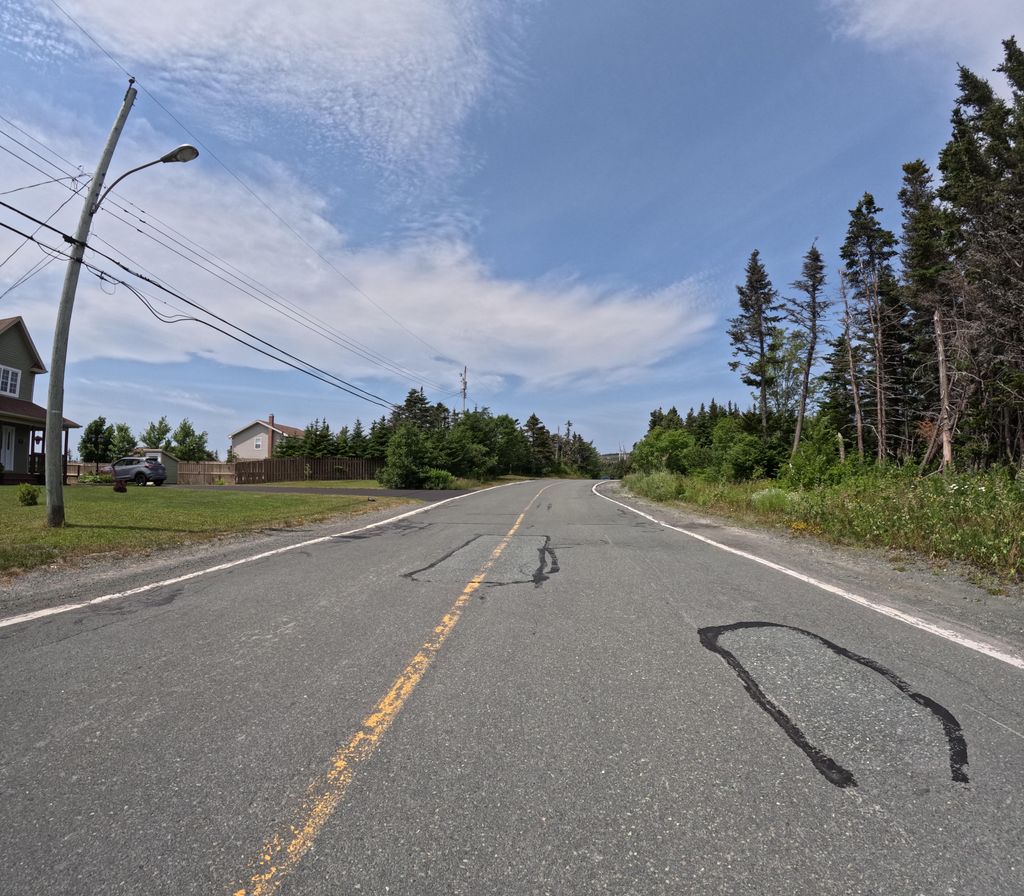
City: st_johns